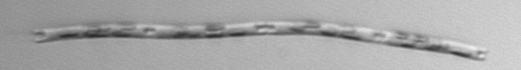
Label: Eucampia_morphytype1